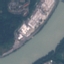
Land use / land cover: River